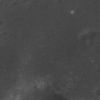
Label: not_dusty